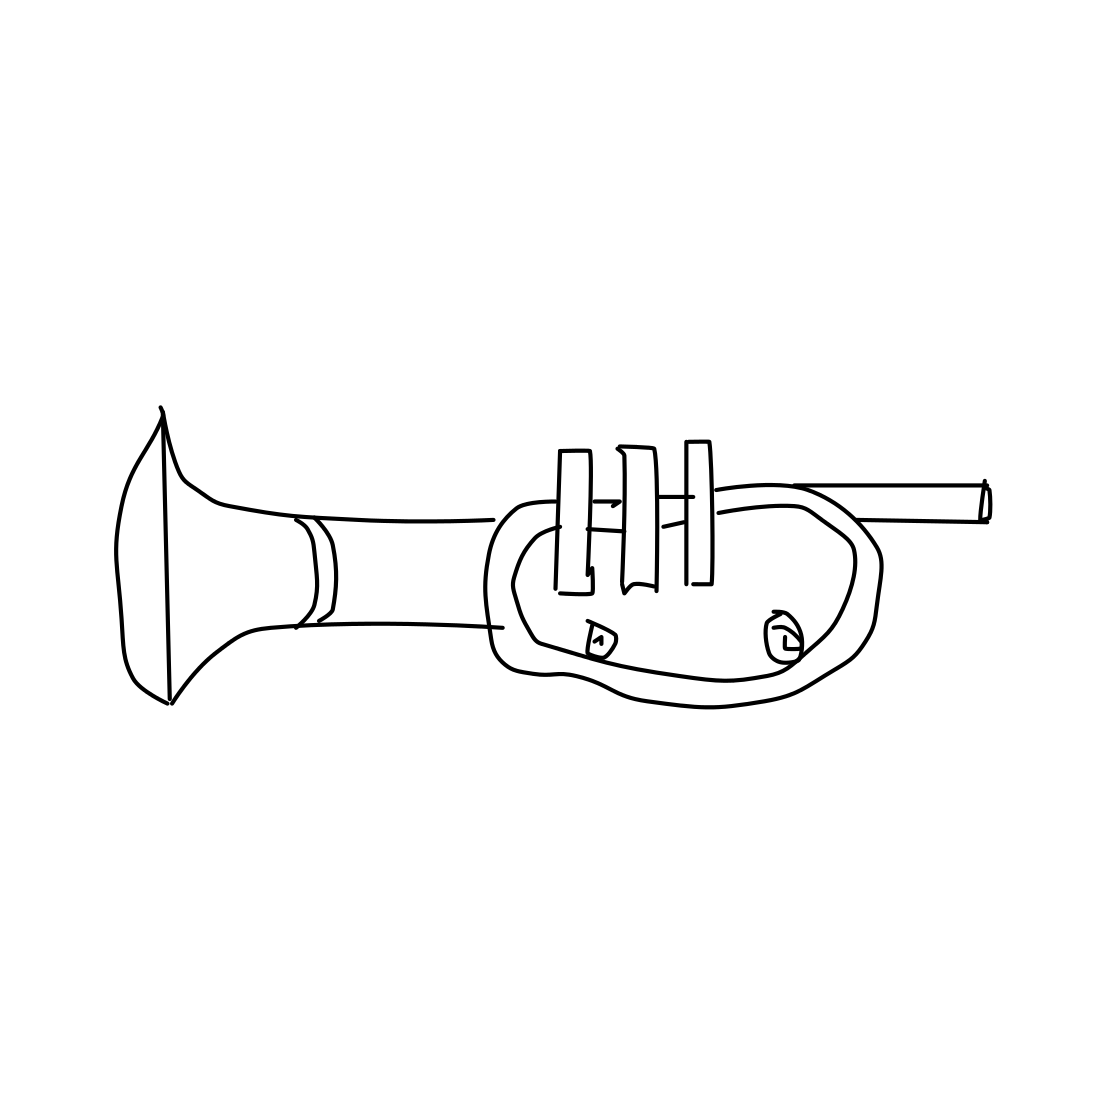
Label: trumpet